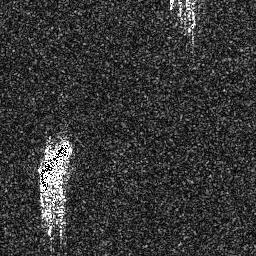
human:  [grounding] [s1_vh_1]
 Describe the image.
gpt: In the satellite image, there is  <ref>1 large ship </ref> <box>[[14, 53, 28, 75, 0]]</box> located at left.